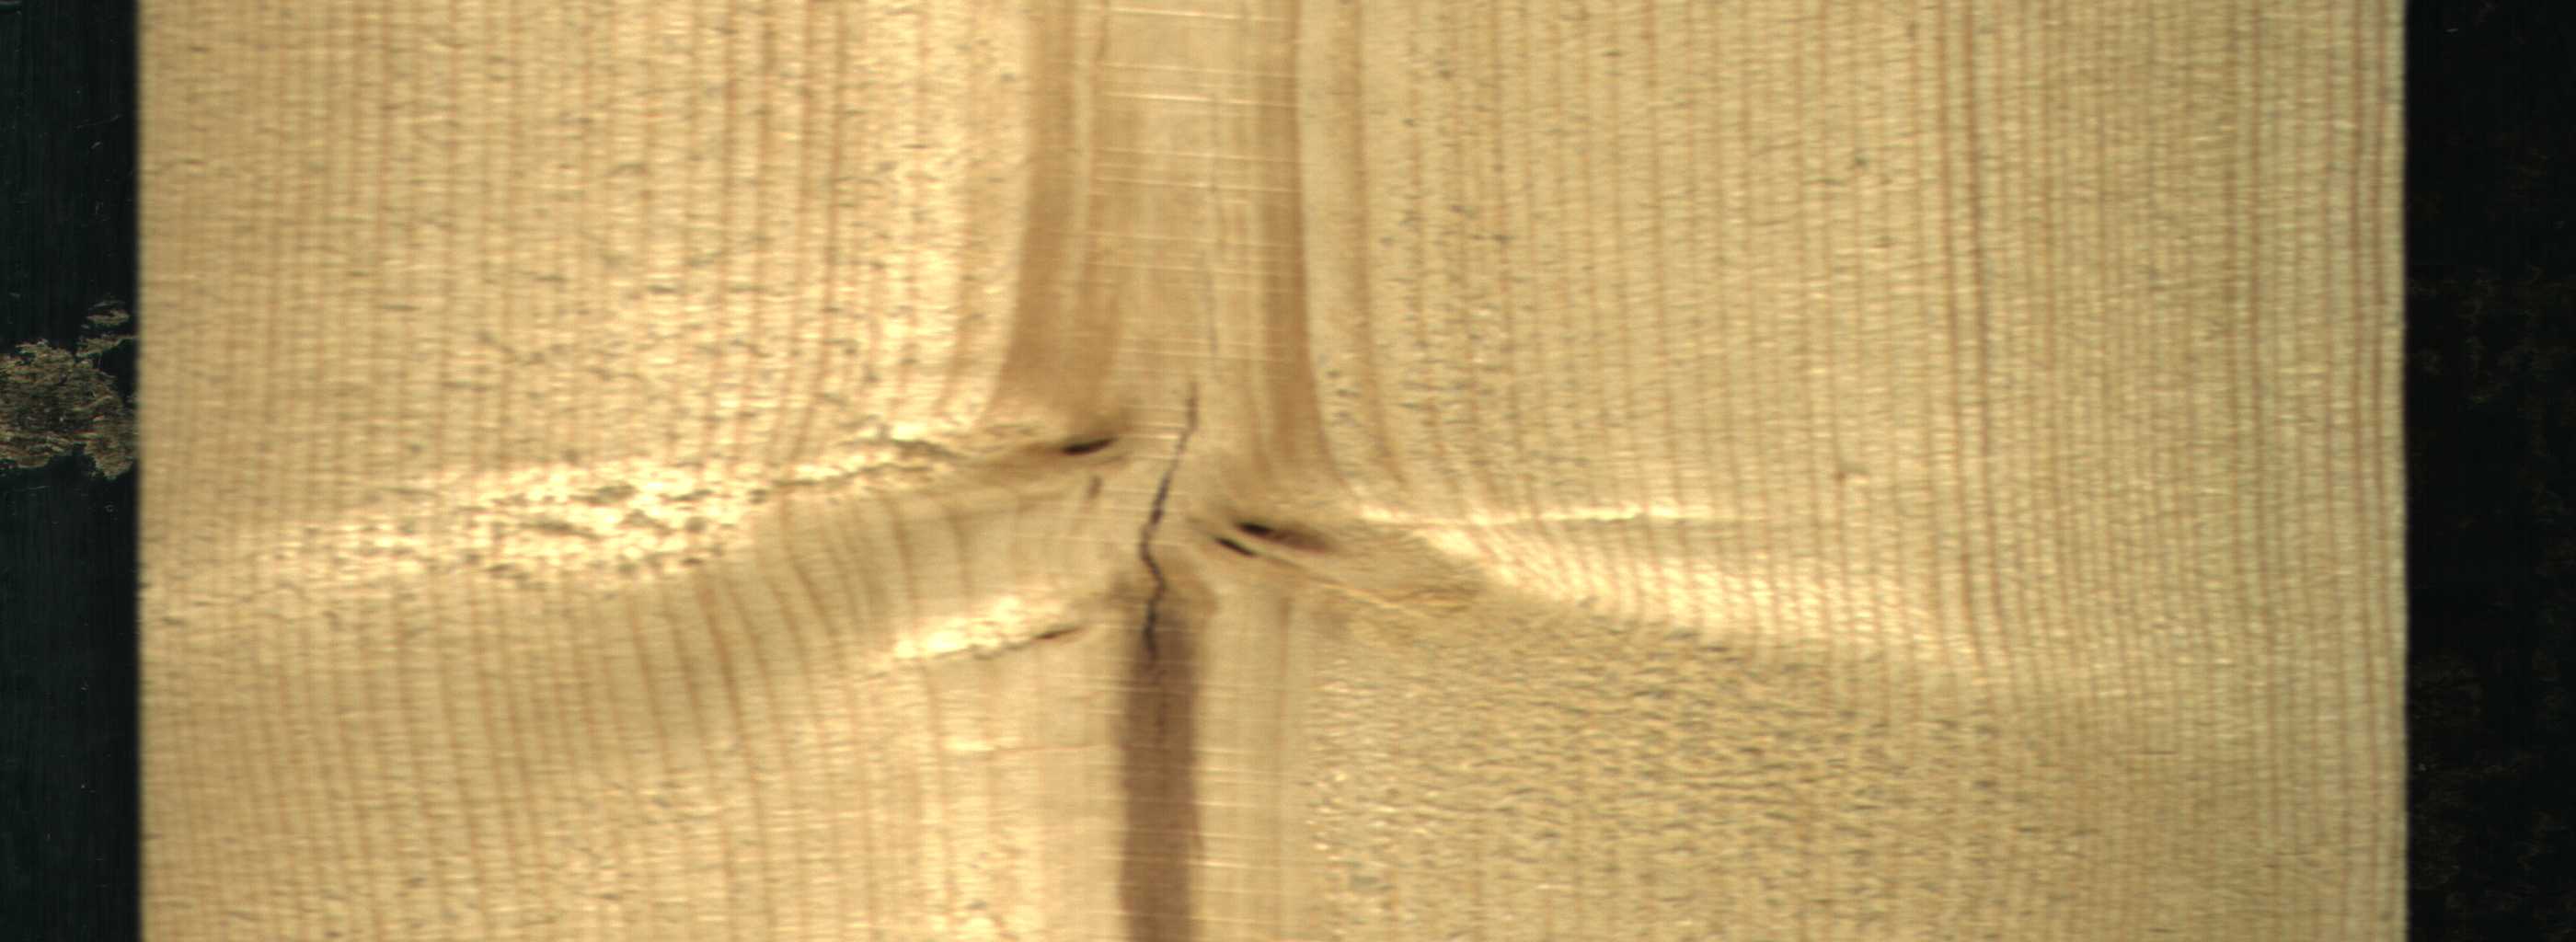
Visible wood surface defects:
Marrow
Crack
Dead_Knot
Dead_Knot